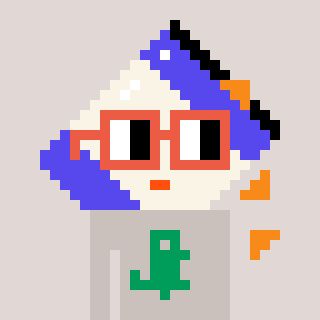
a pixel art character with square orange glasses, a chips-shaped head and a foggrey-colored body on a warm background